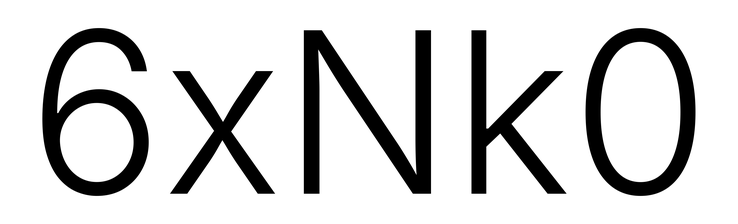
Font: Inter_Light